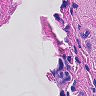
Metastatic tissue present: no